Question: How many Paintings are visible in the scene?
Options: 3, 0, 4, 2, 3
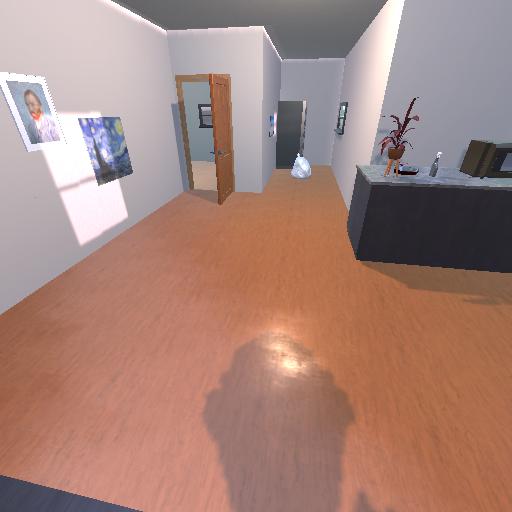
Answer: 3